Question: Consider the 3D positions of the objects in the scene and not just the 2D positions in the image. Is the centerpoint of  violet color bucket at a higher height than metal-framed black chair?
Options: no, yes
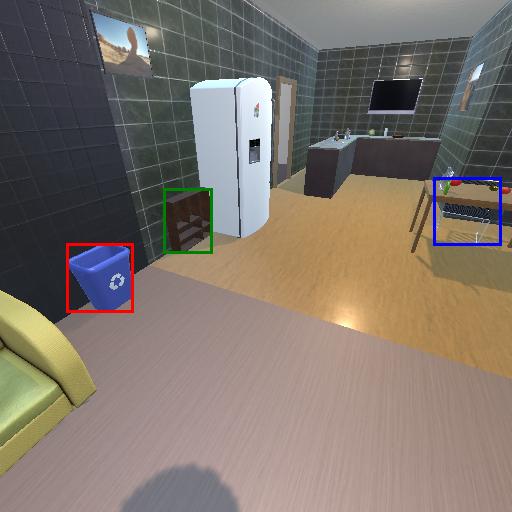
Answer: no